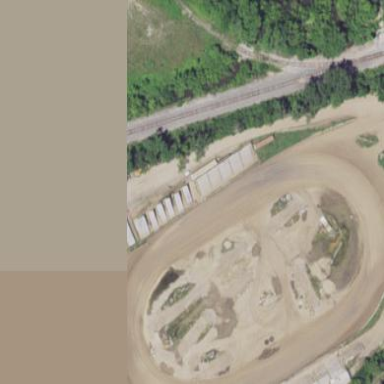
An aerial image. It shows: Raceway for motor sports.